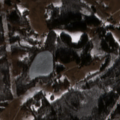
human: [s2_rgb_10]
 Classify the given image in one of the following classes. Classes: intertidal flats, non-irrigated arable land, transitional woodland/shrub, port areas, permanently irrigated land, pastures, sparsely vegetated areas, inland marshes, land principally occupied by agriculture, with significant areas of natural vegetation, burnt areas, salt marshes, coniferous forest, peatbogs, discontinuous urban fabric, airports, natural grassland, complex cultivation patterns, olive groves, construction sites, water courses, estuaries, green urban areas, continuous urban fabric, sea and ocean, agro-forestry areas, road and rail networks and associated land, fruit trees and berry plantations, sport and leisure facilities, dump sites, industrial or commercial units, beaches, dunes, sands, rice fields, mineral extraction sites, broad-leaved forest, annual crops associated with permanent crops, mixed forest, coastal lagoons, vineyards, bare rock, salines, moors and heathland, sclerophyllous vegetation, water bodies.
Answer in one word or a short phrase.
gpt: pastures, land principally occupied by agriculture, with significant areas of natural vegetation, broad-leaved forest, mixed forest